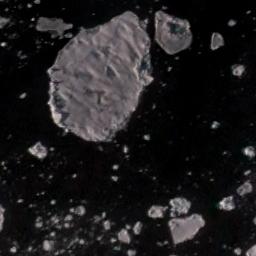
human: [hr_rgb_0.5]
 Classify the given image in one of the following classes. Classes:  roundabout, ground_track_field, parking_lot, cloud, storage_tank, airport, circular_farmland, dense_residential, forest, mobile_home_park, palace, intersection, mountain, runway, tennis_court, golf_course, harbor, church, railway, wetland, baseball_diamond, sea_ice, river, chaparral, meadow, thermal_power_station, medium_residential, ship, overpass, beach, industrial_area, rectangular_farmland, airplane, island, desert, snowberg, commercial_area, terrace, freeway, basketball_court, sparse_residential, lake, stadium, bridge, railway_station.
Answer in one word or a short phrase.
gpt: sea_ice